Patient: sex M, age 29
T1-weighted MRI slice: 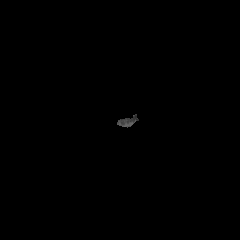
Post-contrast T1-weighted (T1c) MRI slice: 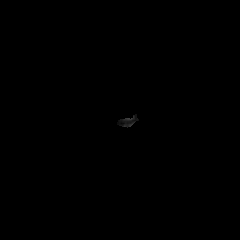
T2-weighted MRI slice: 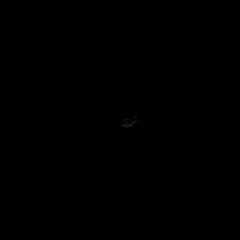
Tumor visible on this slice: no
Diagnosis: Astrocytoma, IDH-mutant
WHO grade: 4